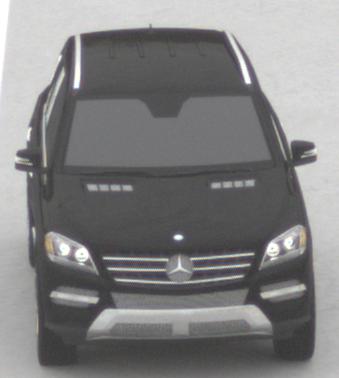
Make: Mercedes-Benz
Model: ML 350
Detailed model: M-Class (166)
Model produced from: 2011/11
Model produced until: 2014/10
Doors: 5
Color: black
Road condition: dry road
Daytime: midday
Contrast: low contrast